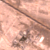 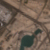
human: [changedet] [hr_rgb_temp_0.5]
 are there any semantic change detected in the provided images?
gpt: An artificial lake was made below the road.